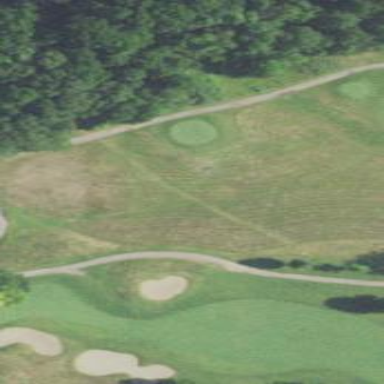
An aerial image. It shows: Area of rough grass used for golf.